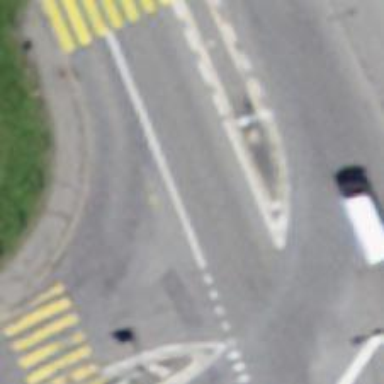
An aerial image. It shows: Bus stop with platform for public transport.